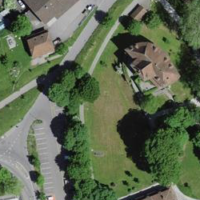
EUNIS habitat code: 55
Species observed at this site:
Fringilla coelebs